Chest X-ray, AP view. Patient: 58 years old, sex M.
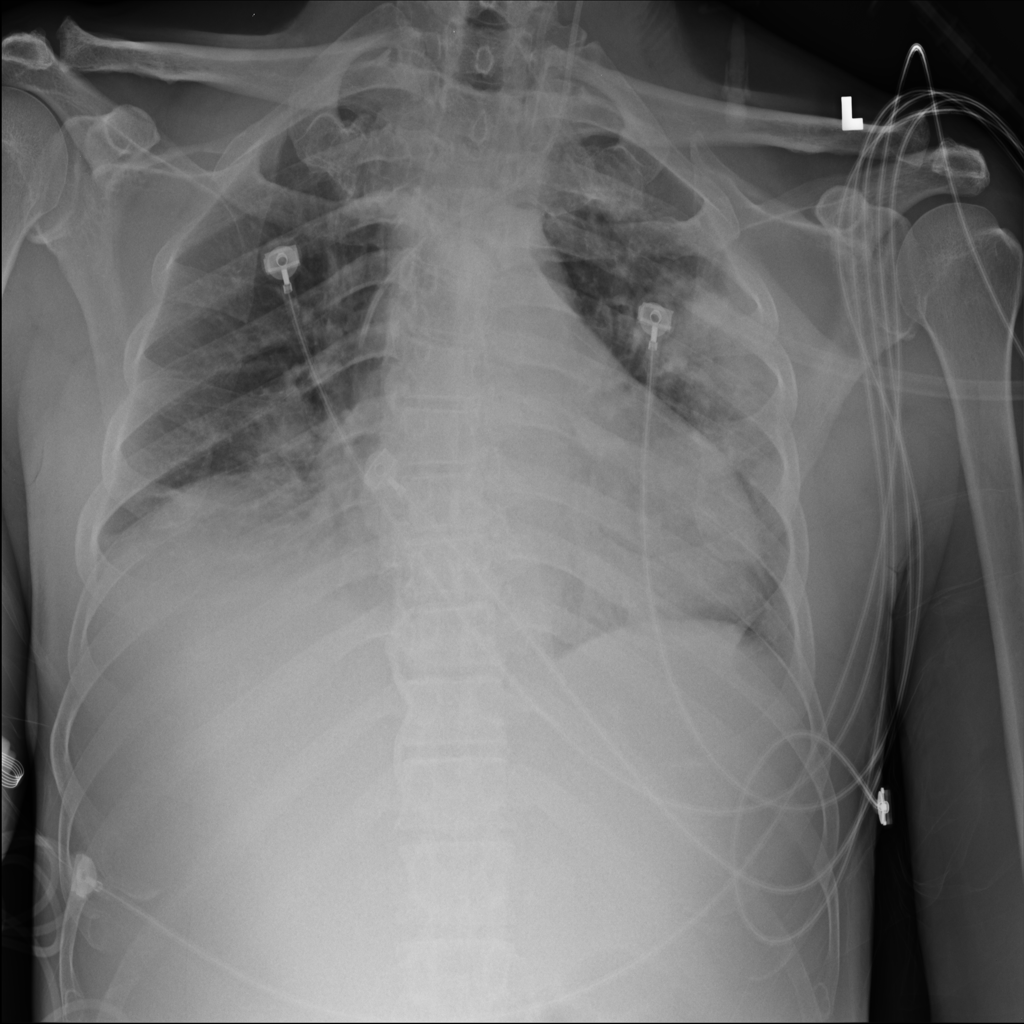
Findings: Effusion, Infiltration